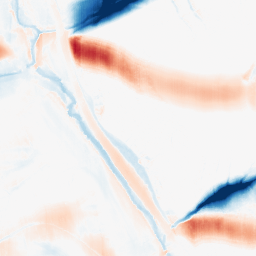
Category: morphological
Decomposition family: morphological_ellipse
Decomposition parameters: operation: average
width: 50
height: 10
Upsampling method: quartic
Upsampling parameters: scale: 4
Upsampling scale: 4